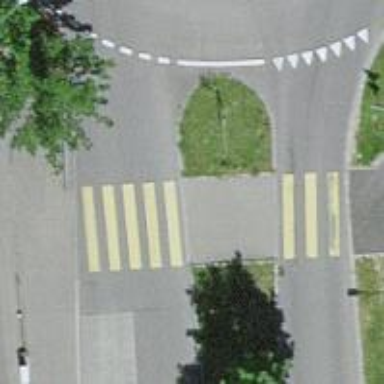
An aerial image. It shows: Zebra crossing with separate island for pedestrians.